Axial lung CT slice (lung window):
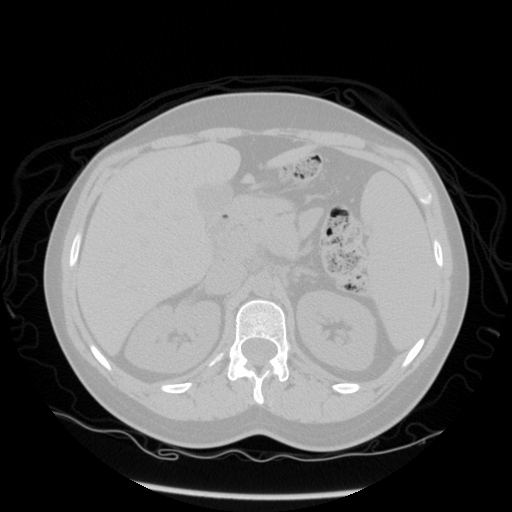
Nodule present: no